Question: 1. I'm using node, express, mysql I'm doing multiple sql queries app.get("/surveys/:id/edit", function (req, res) {
var q =
" SELECT * FROM inference_db.surveys WHERE surveys.slug=?; SELECT * FROM inference_db.imagez; SELECT city_id, name, province FROM inference_db.cities WHERE cities.type != 1;"
connection.query(q, [req.params.id], function (error, results, fields) {
if (error) throw error;
console.log(results[0]);
console.log("------------participating cities----------------- ");
console.log(results[0].participating_cities);
res.render("edit.ejs", {
pageTitle: "xdit Survey",
items1: results[0], // survey
items2: results[1], // imagez
items3: results[2] // cities
});
});
});
When I console log results[0], it is working and gives me all the fields. But when I console log results[0].participating_cities, i get undefined. I need that field because I will pass it as an array. That field is a string stored in mysql table. Can anyone please help. Thanks!
My console log:
'topic_id: 1, featured: 1, image: 'imee_marcos.jpg', slug: 'test-html-Mar-06-2019', status: '1', participating_cities: '30,40', participating_groups: '2,3' } ] ------------participating cities----------------- undefined'

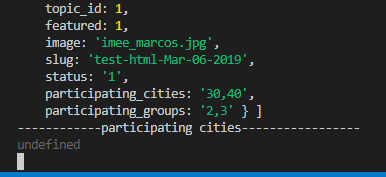
Answer: 'results' will be an array of query results for each of the queries you ran; but each of those results is an array in itself. So you probably want to check out the value of 'results[0][0].participating_cities' if you want to get that field from the first row of the first result.